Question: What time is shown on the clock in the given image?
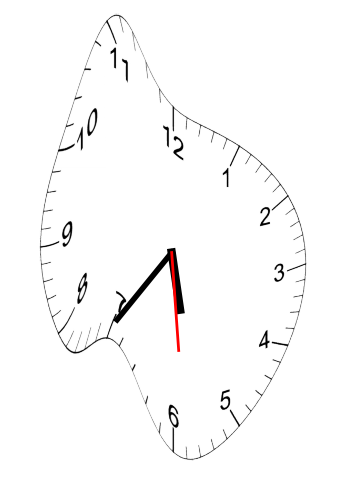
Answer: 05:35:29